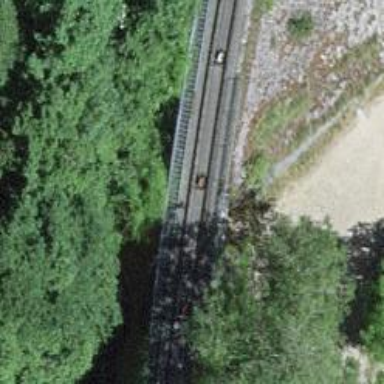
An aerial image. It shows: Bridge for funicular railway with one track.